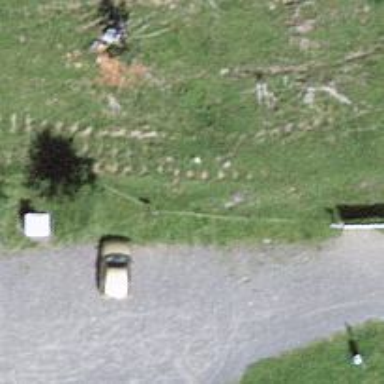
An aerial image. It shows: Picnic site with barbecue facilities available.